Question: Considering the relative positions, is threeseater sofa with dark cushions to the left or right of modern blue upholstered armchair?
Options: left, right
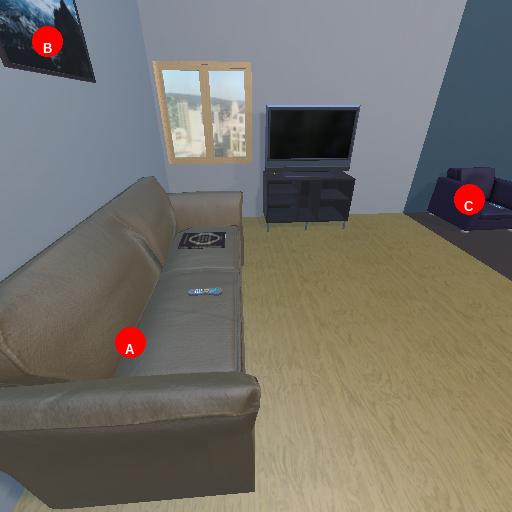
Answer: left